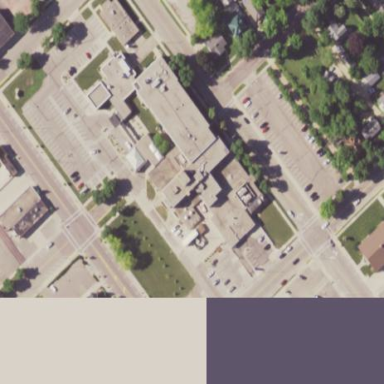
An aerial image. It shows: Hospital building.